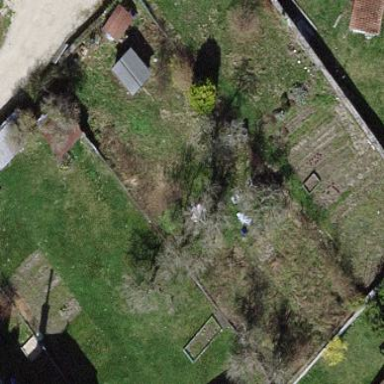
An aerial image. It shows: Garden that is leisure land.